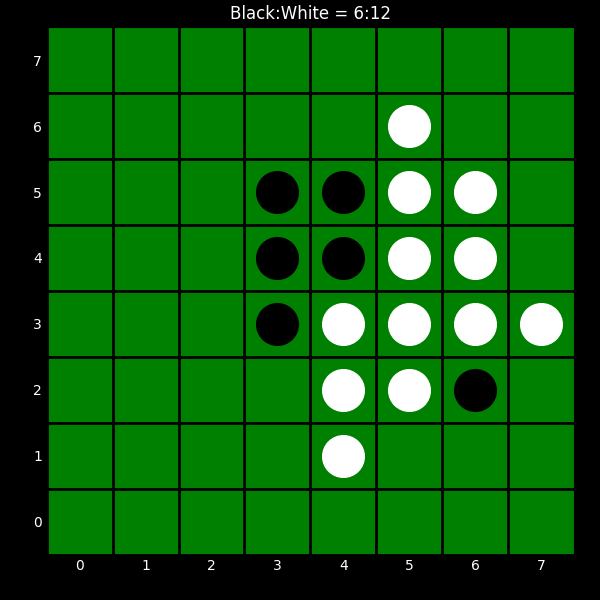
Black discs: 6
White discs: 12